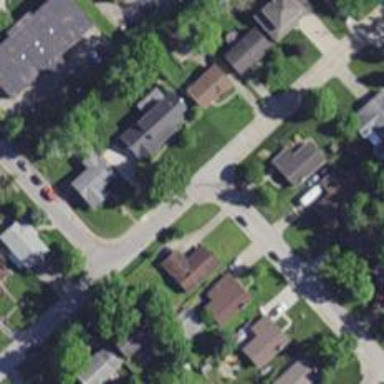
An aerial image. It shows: Residential road.